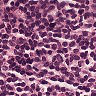
Metastatic tissue present: no